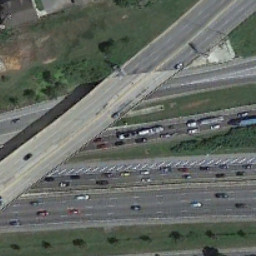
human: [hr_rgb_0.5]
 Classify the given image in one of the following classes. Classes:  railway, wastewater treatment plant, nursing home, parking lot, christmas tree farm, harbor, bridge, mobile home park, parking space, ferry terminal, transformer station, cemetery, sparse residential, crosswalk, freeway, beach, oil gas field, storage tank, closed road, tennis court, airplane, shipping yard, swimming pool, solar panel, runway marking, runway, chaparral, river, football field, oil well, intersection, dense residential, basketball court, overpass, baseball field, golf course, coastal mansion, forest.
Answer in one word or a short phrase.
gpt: overpass